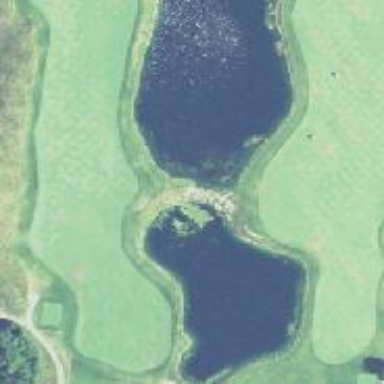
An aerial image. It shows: Pond serving as water hazard on golf course.